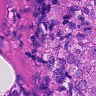
Metastatic tissue present: yes